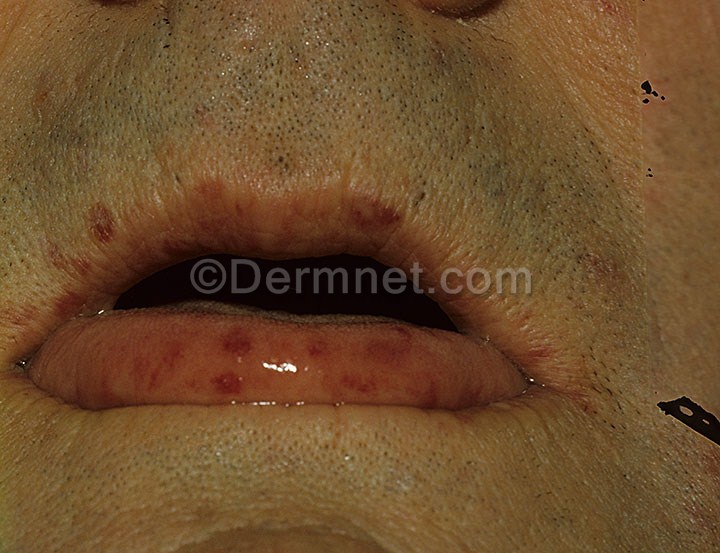
Disease: Vascular Tumors